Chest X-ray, PA view. Patient: 36 years old, sex M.
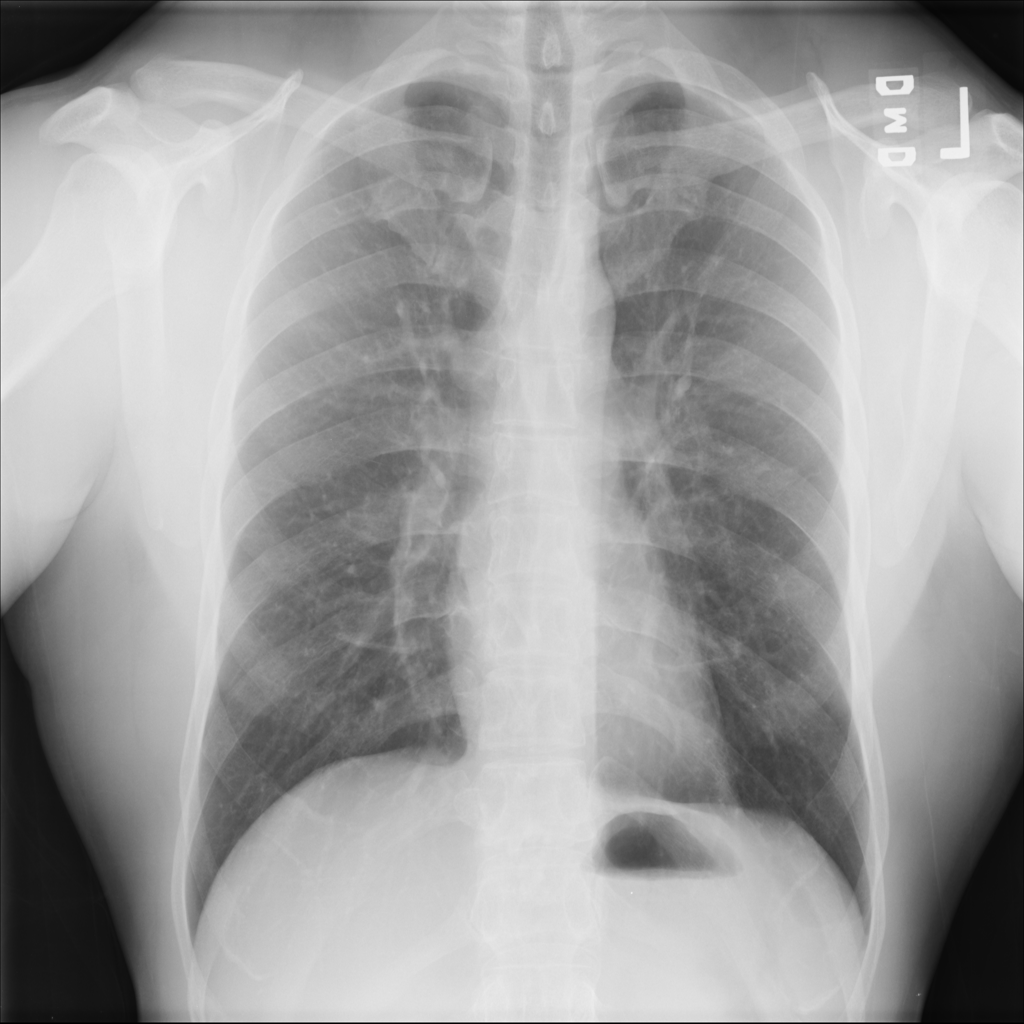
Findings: No Finding